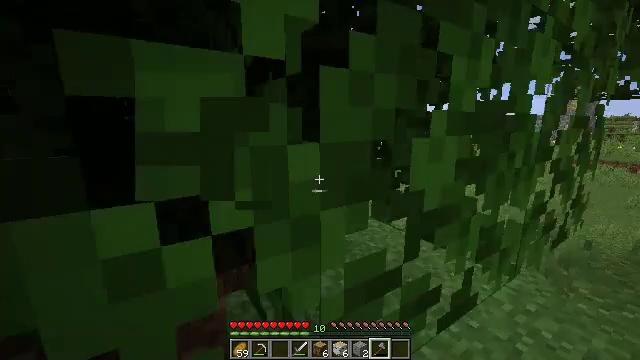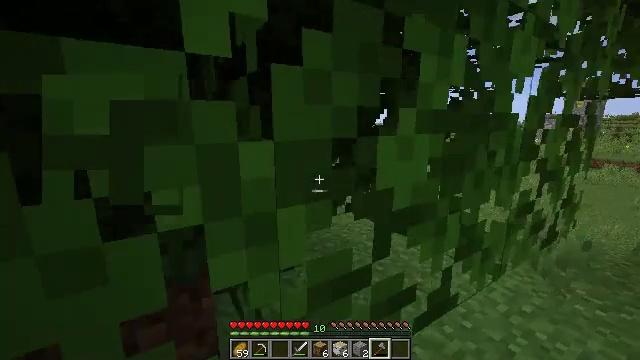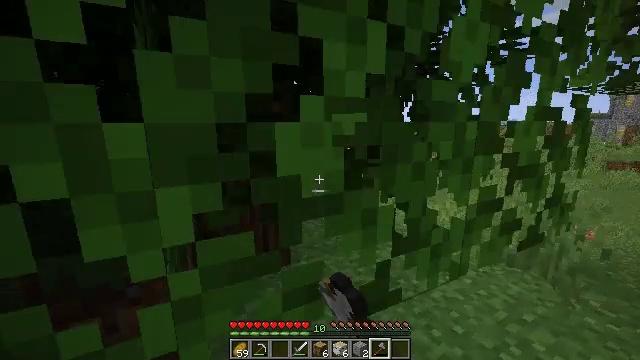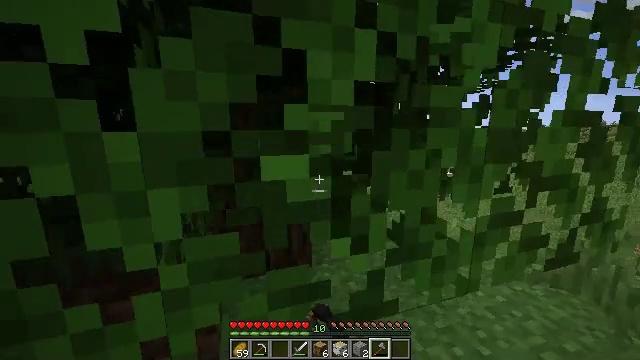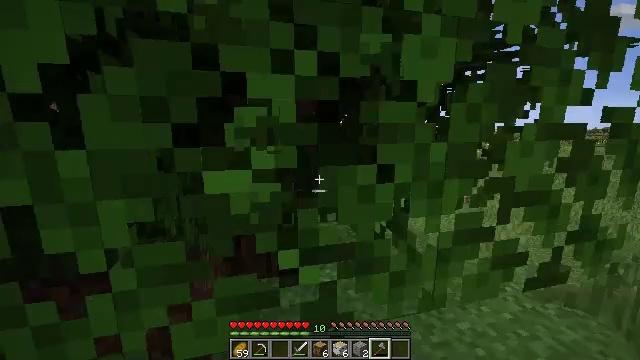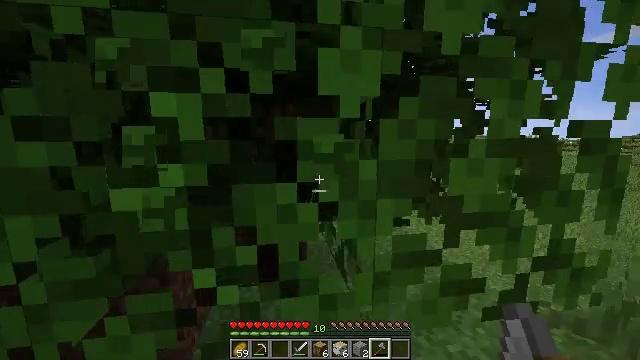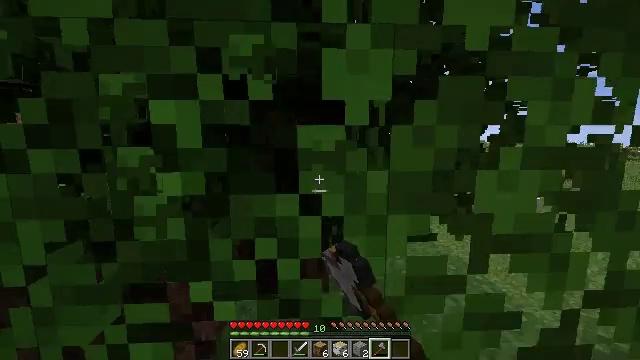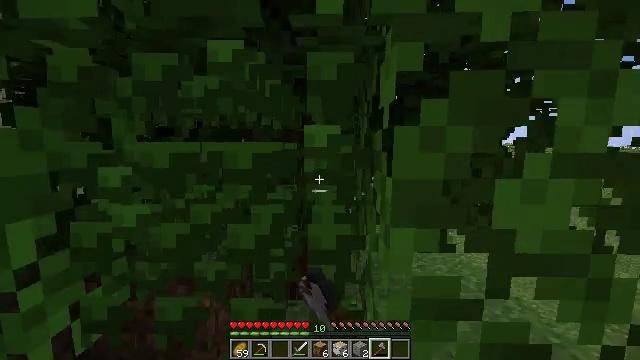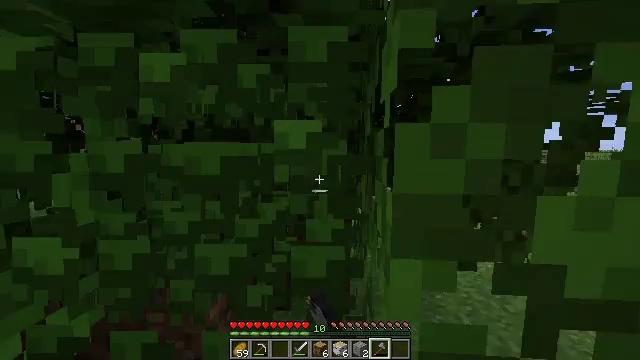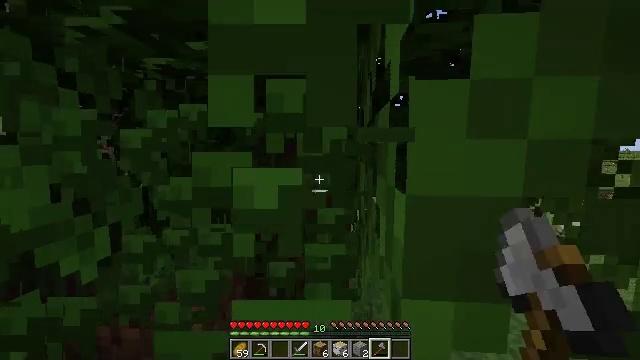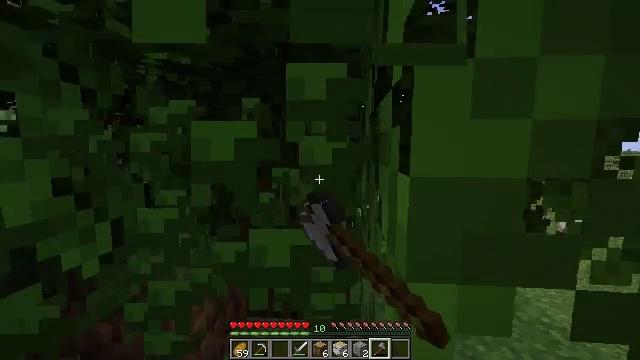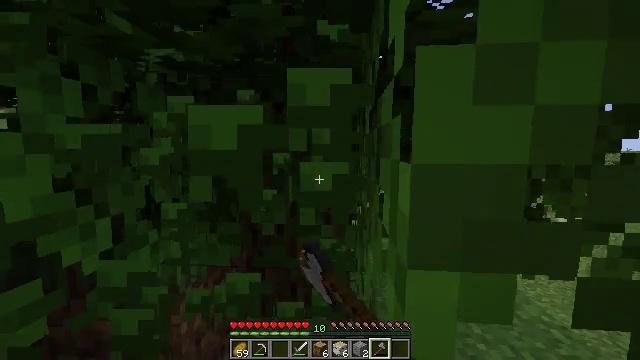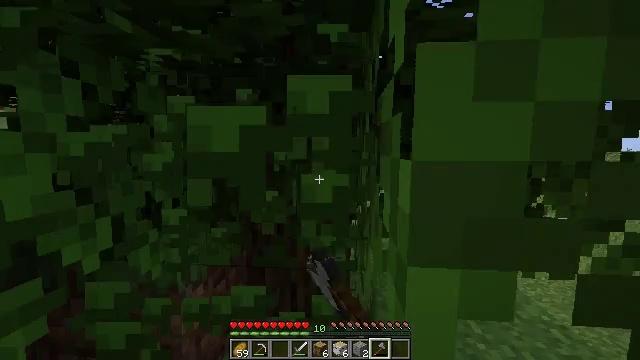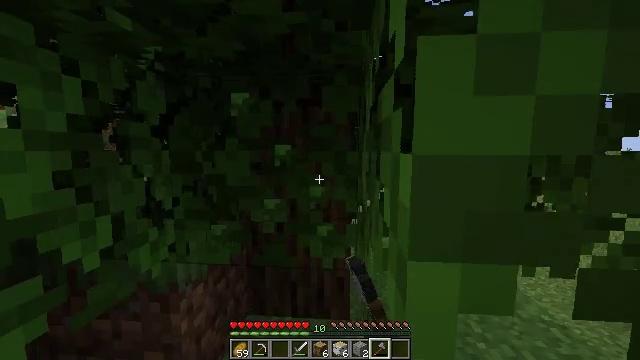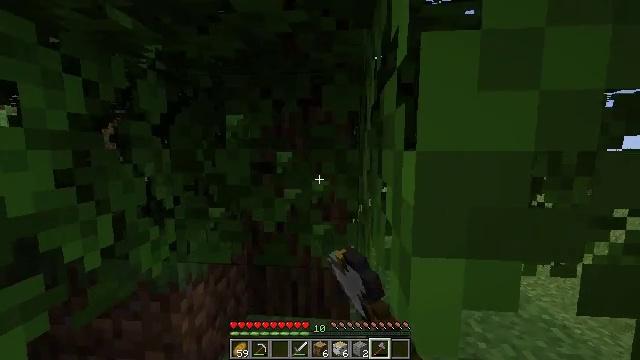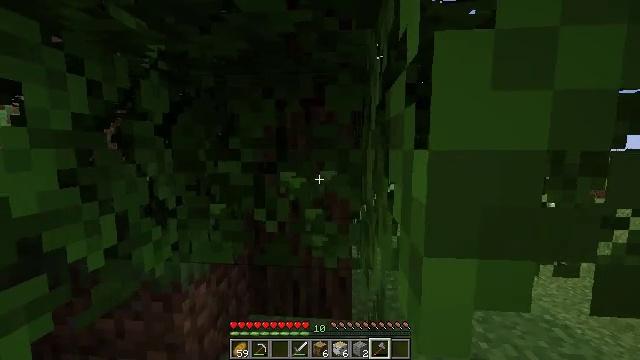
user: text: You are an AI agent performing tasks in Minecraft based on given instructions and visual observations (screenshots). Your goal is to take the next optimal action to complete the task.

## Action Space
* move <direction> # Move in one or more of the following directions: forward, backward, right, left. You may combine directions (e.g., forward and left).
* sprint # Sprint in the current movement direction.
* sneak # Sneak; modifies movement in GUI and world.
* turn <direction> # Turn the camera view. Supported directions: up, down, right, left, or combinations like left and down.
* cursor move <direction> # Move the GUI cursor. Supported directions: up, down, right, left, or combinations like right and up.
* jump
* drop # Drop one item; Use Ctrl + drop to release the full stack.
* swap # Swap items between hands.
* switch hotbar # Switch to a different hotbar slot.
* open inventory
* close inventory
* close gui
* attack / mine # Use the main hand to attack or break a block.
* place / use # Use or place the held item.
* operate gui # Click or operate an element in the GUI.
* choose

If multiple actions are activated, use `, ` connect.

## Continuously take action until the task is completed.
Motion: motion action
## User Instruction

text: Mine oak leaves.
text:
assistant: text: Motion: move right, attack / mine
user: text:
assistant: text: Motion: move right, turn left, attack / mine
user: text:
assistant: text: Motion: move right, turn left, attack / mine
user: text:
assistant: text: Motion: move right, turn left, attack / mine
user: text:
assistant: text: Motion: move forward and move right, turn left and up, attack / mine
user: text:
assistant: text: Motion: move forward, turn left and up, attack / mine
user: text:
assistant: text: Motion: move forward, turn left, attack / mine
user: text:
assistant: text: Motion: move forward, turn left, attack / mine
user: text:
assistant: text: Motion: move forward, attack / mine
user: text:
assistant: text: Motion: attack / mine
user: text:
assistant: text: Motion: attack / mine
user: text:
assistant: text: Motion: attack / mine
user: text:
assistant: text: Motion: attack / mine
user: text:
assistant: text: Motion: move forward, attack / mine
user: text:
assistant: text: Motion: move forward, attack / mine
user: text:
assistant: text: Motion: move forward, attack / mine
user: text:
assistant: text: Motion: move forward, attack / mine
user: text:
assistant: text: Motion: move forward, attack / mine
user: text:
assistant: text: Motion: move forward and move left, attack / mine
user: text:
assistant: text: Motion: move forward and move left, attack / mine
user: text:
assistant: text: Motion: move forward and move left, attack / mine
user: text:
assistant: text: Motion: move forward and move left, attack / mine
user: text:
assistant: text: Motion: attack / mine
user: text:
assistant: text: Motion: attack / mine